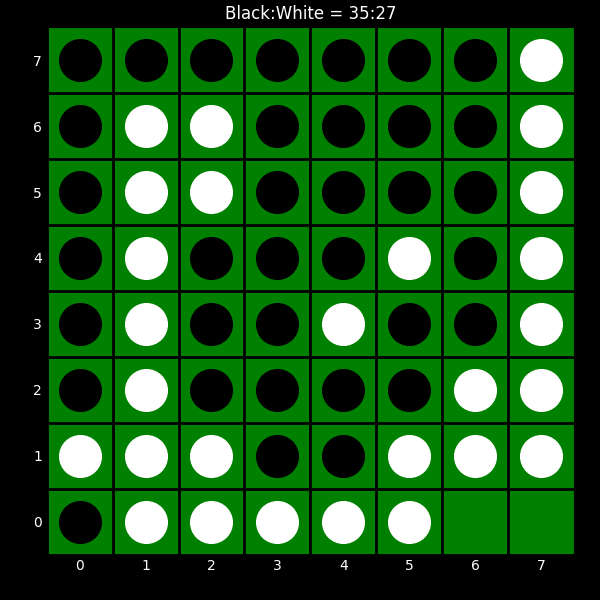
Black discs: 35
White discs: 27